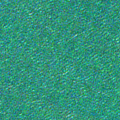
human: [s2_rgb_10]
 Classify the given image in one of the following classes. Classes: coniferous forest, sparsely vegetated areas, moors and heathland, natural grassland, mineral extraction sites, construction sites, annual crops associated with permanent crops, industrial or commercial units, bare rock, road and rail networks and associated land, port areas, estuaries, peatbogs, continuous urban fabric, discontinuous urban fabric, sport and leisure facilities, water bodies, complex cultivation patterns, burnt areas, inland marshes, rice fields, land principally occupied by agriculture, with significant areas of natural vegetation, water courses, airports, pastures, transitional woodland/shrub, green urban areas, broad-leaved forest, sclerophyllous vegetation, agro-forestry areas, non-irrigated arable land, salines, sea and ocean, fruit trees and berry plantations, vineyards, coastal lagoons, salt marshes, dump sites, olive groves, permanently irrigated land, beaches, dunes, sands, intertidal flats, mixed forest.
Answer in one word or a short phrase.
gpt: sea and ocean